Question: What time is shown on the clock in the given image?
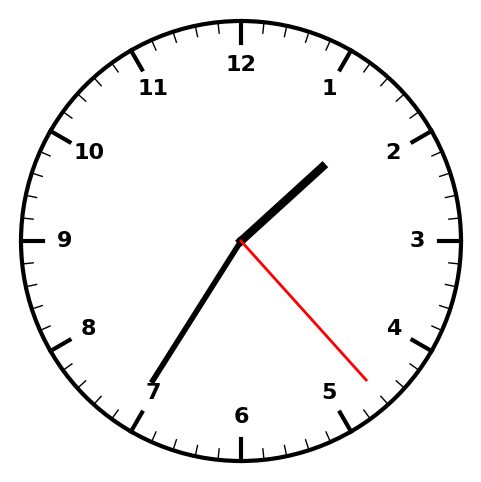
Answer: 01:35:23